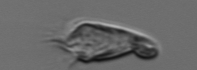
Label: Paratontonia_gracillima